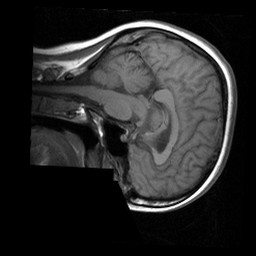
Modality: T1w
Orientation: sagittal
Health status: ill
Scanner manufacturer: siemens
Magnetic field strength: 1.5 T
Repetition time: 0.4 s
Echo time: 0.014 s